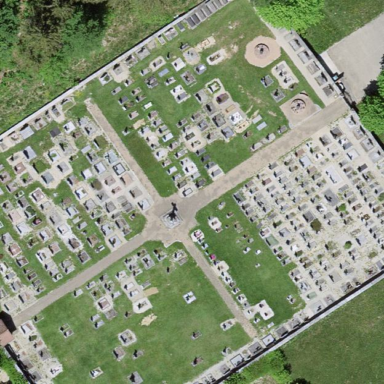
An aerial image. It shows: Cemetery.